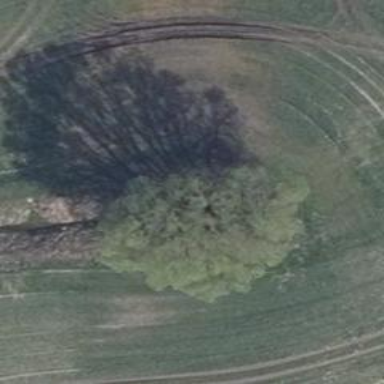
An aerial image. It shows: Deciduous tree with broadleaved leaves.